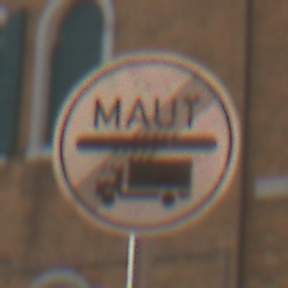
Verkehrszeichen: EndeMautpflicht
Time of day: MorningAfternoon
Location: Outdoor (Urban)
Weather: Clear
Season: NotSpecified
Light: Natural